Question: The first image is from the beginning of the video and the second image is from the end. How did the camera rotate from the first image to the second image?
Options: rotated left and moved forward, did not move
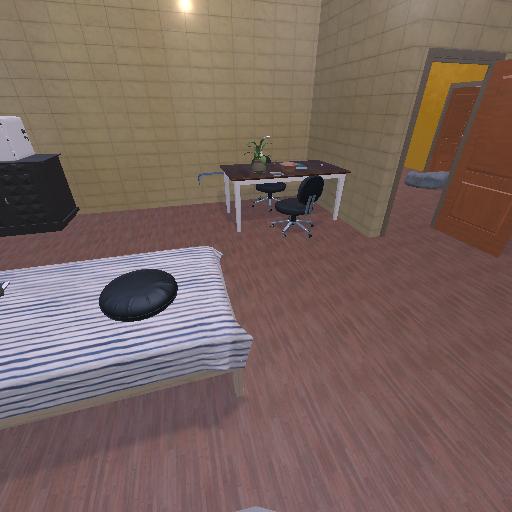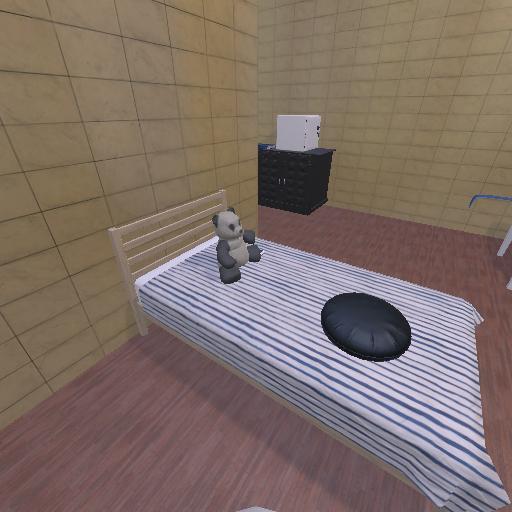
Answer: rotated left and moved forward